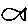
Label: fish